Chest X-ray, AP view. Patient: 52 years old, sex M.
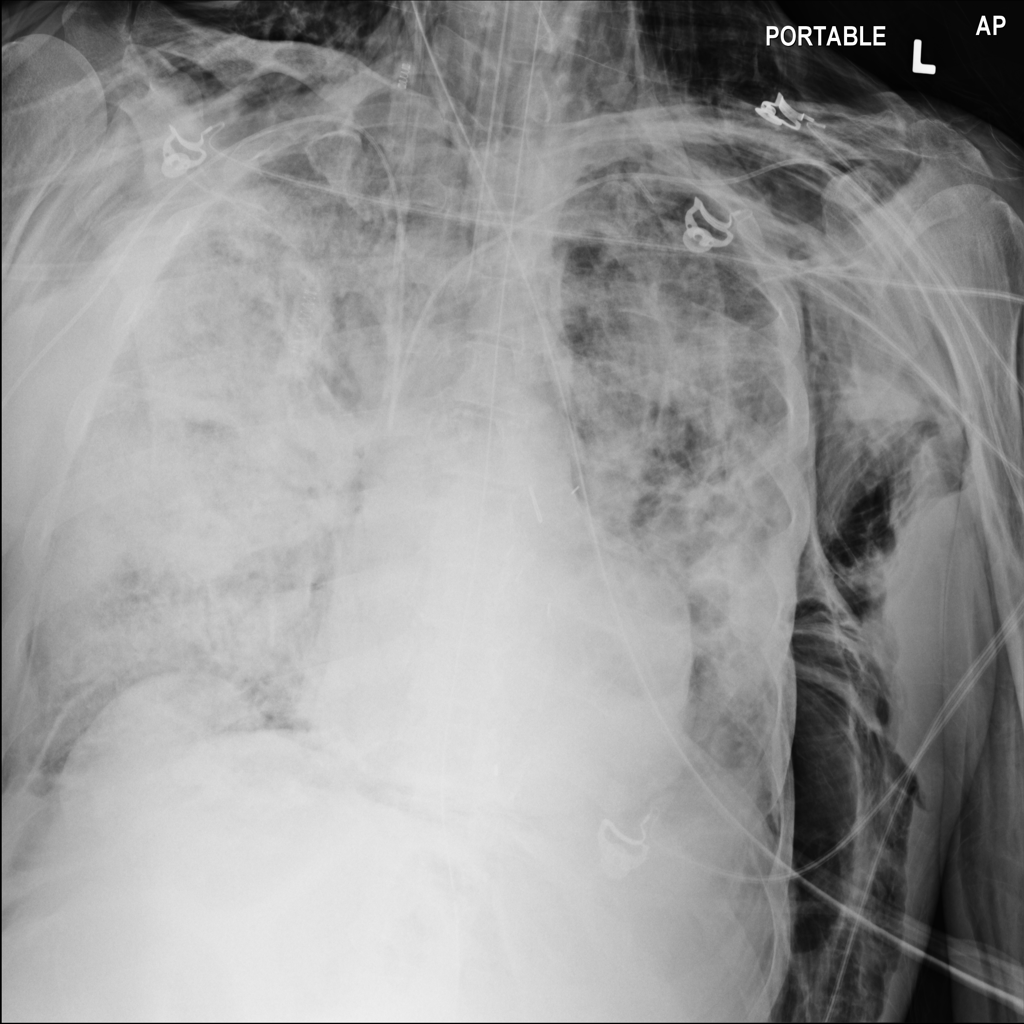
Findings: Consolidation, Infiltration